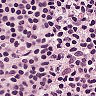
Metastatic tissue present: no